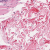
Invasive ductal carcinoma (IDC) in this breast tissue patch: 0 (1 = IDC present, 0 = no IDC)